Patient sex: F
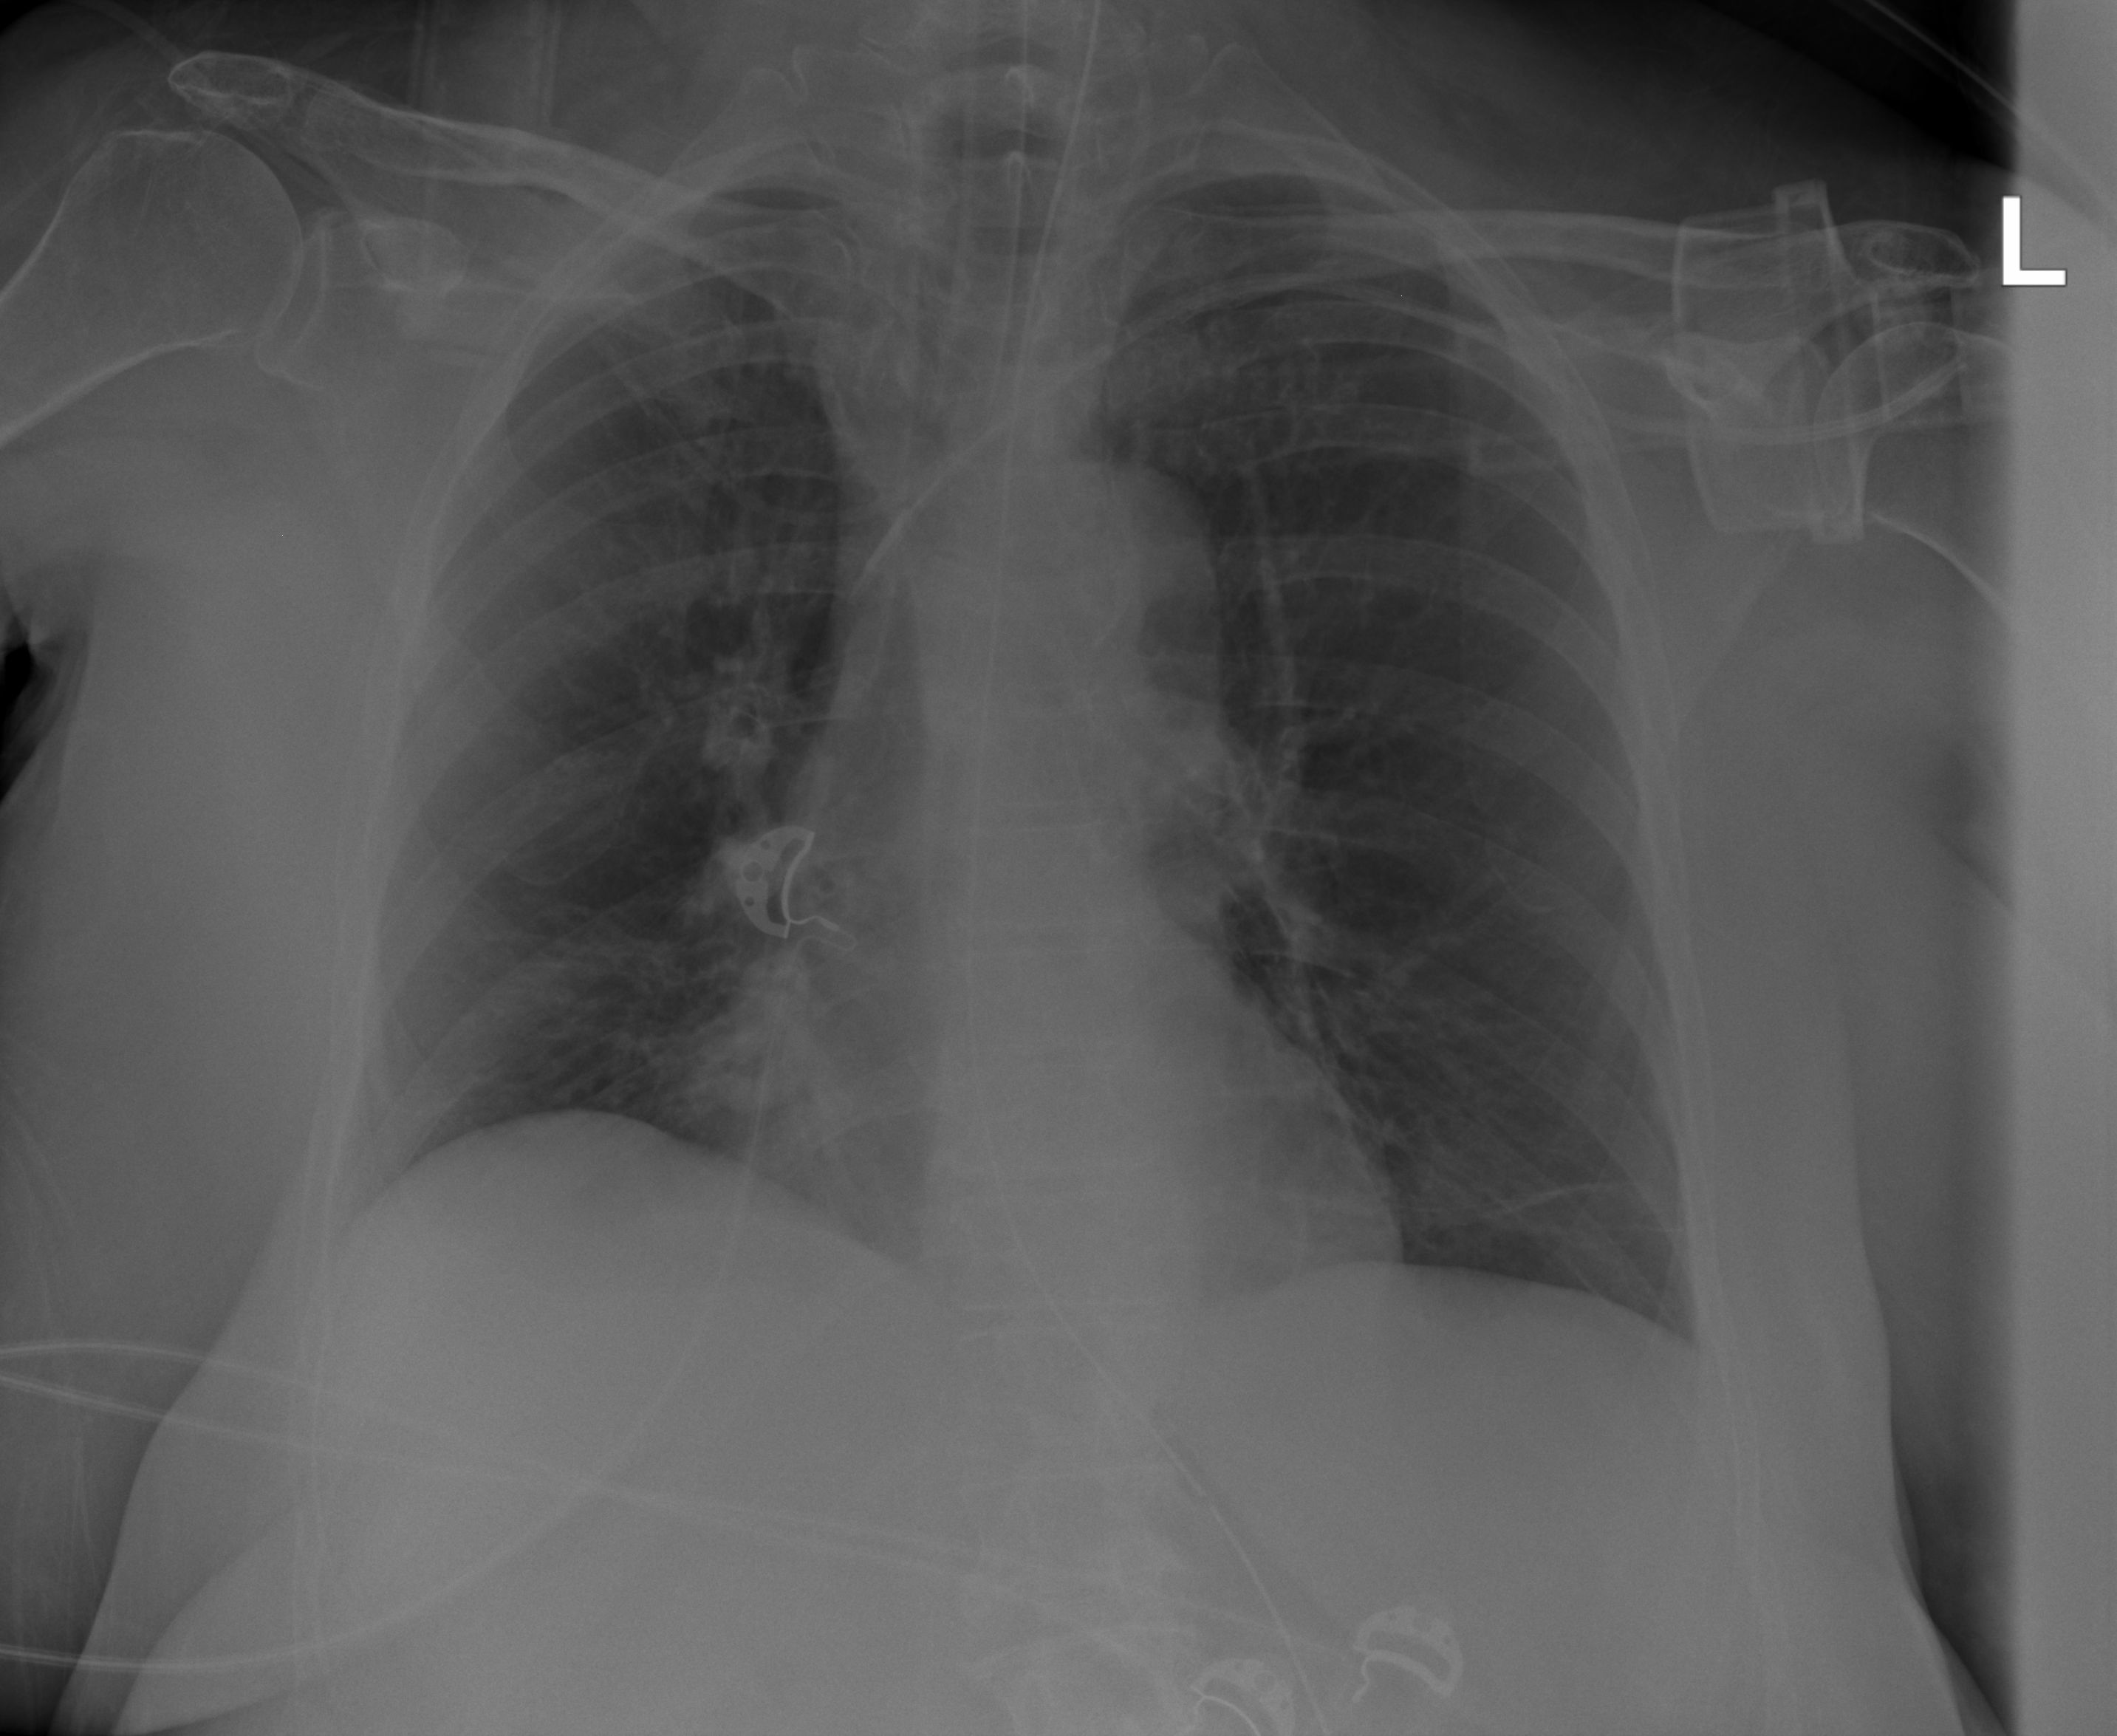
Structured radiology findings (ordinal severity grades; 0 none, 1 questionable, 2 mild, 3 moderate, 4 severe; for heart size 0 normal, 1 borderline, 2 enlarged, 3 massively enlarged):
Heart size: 0
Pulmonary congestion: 0
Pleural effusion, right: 0
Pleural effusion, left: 0
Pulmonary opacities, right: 0
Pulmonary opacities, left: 0
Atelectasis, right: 2
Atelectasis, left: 2